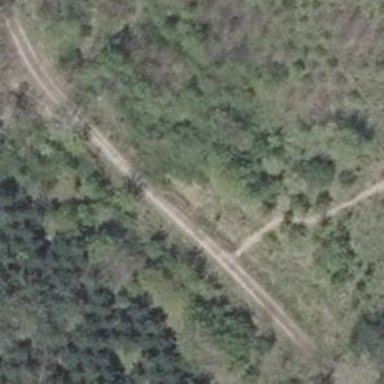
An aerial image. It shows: Dirt track with grade 3 quality.